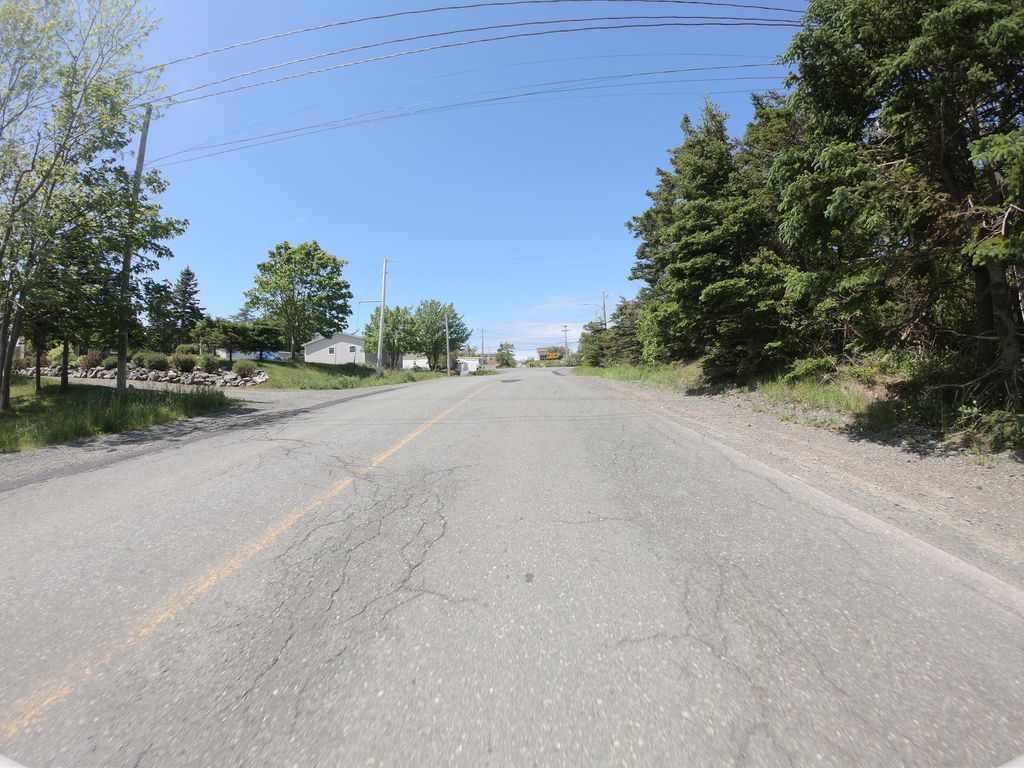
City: st_johns